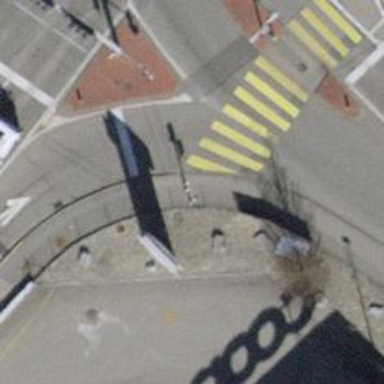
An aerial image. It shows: Crossing with traffic signals.